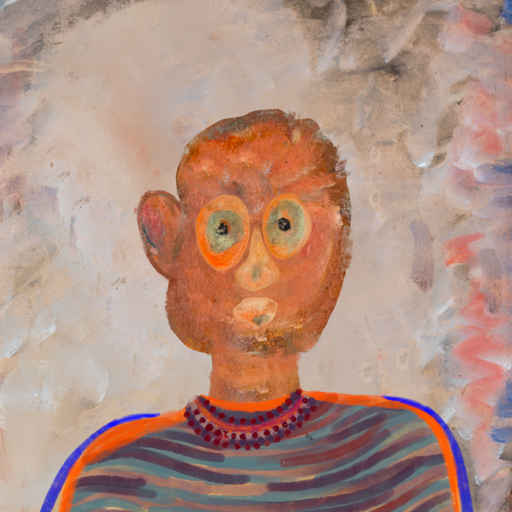
Background: Roy_Bahadur, Head And Neck Front: Boggyland, Face Front: Childish, Bust: Experience, Hair Front: Blank, Head Accessory: Blank, Second Necklace: Blank, Necklace: Roy_Bahadur, Baby: Blank